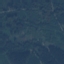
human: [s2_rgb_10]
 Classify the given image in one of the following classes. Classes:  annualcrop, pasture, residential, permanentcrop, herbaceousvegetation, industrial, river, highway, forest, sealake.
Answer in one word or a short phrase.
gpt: Forest